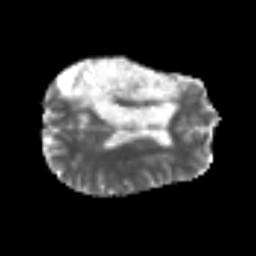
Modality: MD
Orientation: axial
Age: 54
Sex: male
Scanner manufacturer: siemens
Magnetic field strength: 3 T
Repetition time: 6.1 s
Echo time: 0.101 s